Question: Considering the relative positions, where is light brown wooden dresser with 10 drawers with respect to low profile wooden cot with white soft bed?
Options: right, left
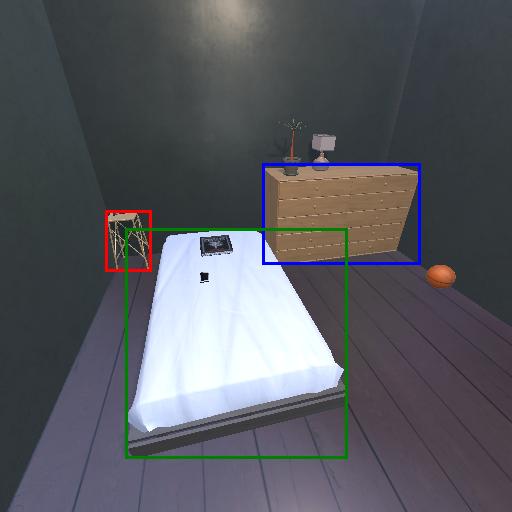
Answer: right